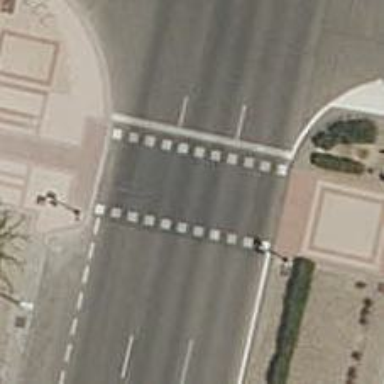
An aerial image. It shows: Zebra crossing with traffic signals. The crossing is marked by traffic lights.